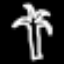
Label: palm tree